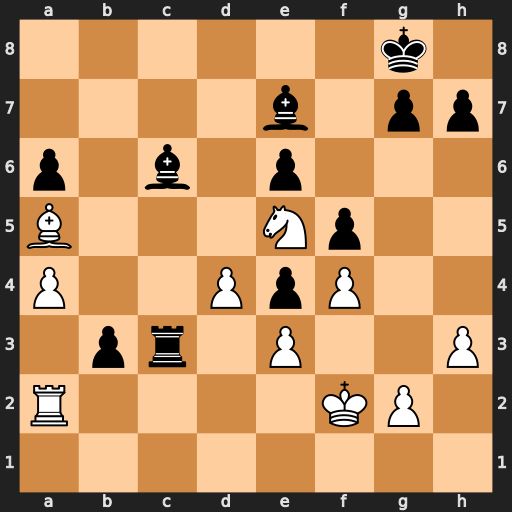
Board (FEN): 6k1/4b1pp/p1b1p3/B3Np2/P2PpP2/1pr1P2P/R4KP1/8
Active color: w
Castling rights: -
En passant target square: -
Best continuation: Bxc3 bxa2 Nxc6